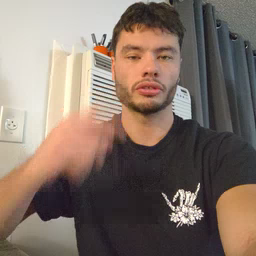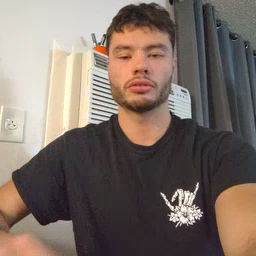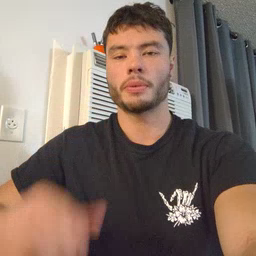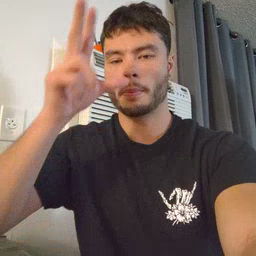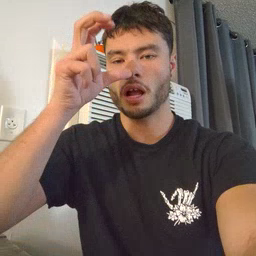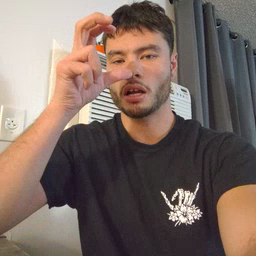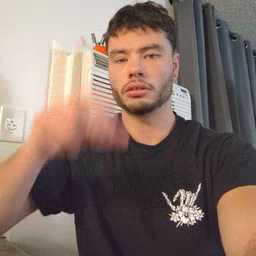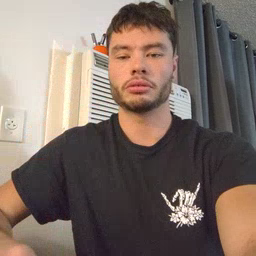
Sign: bug